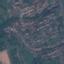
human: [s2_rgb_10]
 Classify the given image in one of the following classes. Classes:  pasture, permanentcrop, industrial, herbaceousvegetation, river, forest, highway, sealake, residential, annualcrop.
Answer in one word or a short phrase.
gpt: Residential